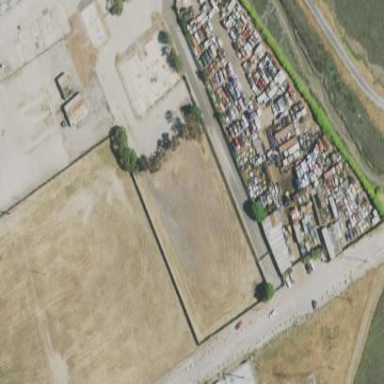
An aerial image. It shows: Industrial area designated as scrap yard.